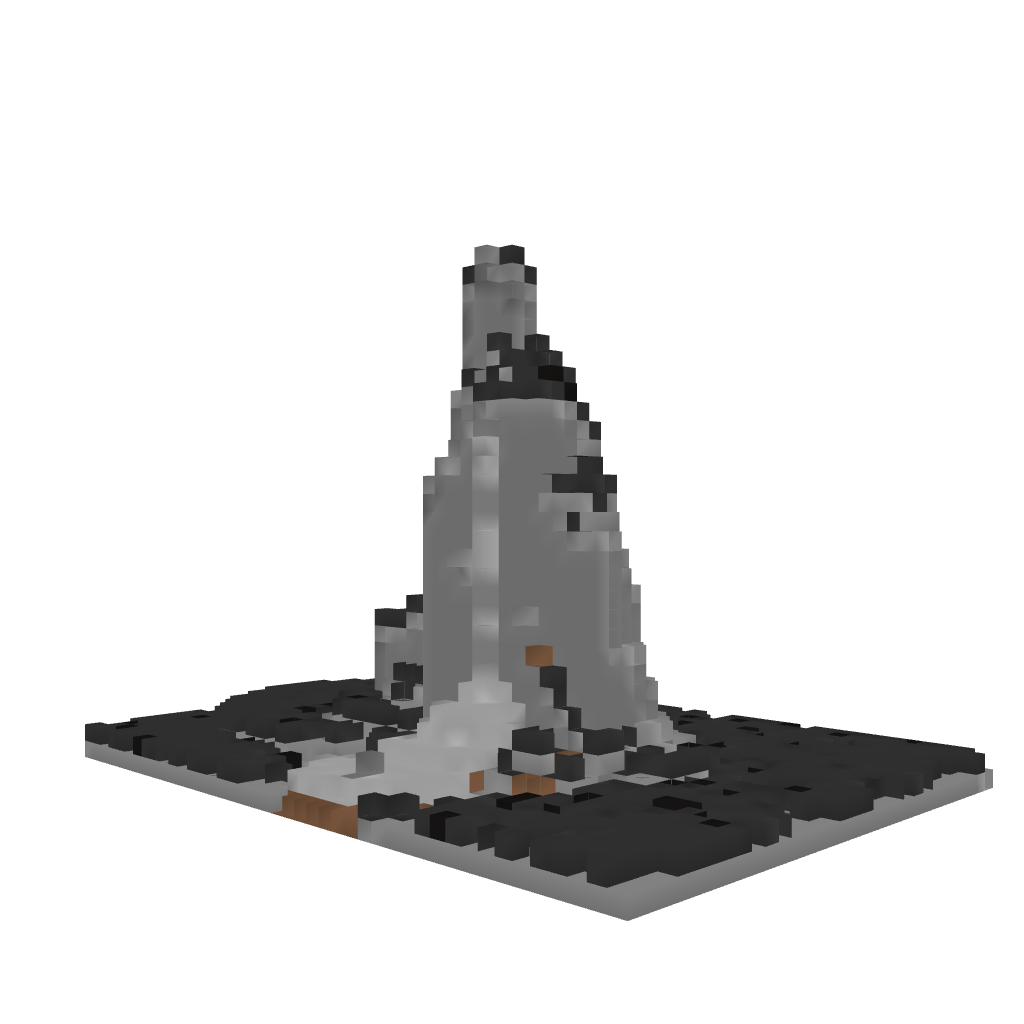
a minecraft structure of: Mini Mountain With WaterFall